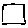
Label: square